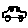
Label: car